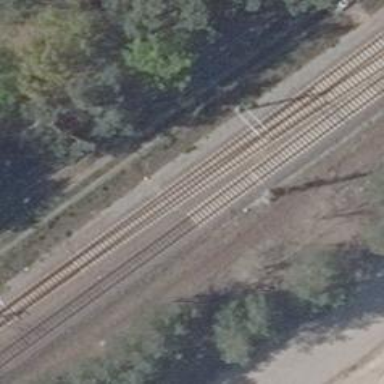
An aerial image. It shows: Railway with electrified contact lines.